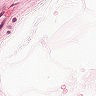
Metastatic tissue present: no